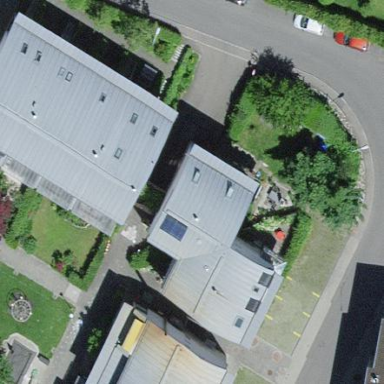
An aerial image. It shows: Residential building with flat roof.